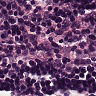
Metastatic tissue present: no